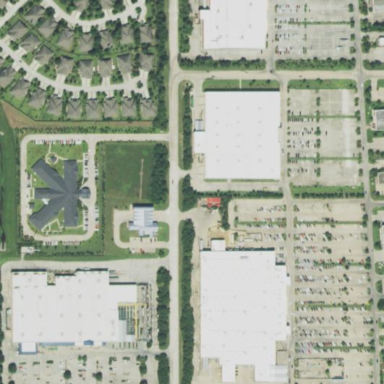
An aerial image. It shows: Retail area.